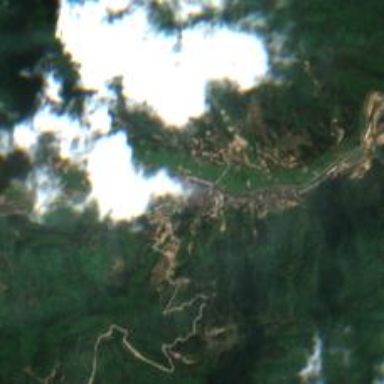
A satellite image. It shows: Ethnic township within town.